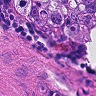
Metastatic tissue present: yes